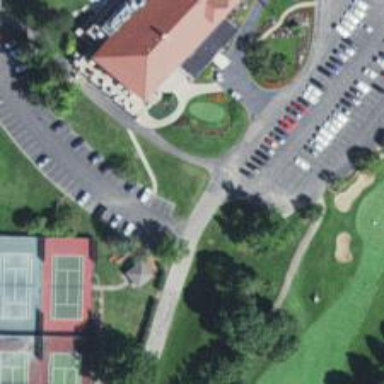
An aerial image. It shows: Path for both road and golf.